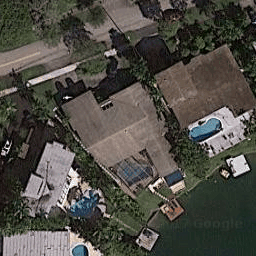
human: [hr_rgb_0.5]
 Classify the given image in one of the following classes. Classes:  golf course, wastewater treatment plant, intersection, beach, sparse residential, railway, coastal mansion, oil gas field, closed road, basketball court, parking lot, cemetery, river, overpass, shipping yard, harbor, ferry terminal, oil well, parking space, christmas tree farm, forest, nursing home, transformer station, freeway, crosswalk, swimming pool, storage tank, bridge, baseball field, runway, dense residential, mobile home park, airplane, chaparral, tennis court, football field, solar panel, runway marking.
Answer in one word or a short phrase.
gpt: coastal mansion